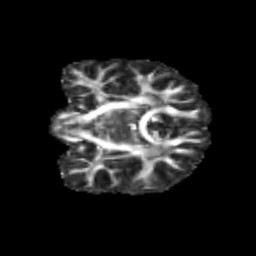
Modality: FA
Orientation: coronal
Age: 12
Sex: male
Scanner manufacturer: siemens
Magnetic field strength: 3 T
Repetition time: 3.8 s
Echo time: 0.07 s